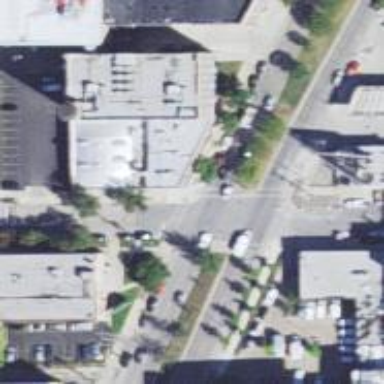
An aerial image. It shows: Footway that serves as traffic island.